【题型】选择题　【知识点】向量　【难度】easy
如图, 在 $\triangle ABC$ 中, 点 $D$ 是边 $BC$ 的中点, $\vec{AG}=2\vec{GD}$, 则用向量 $\vec{AB}$, $\vec{AC}$ 表示 $\vec{BG}$ 为 ( \quad ) \\

\vspace{0.5em}
A. $\vec{BG} = -\frac{2}{3}\vec{AB} + \frac{1}{3}\vec{AC}$ \quad B. $\vec{BG} = -\frac{1}{3}\vec{AB} + \frac{2}{3}\vec{AC}$ \\
C. $\vec{BG} = \frac{2}{3}\vec{AB} - \frac{1}{3}\vec{AC}$ \quad D. $\vec{BG} = \frac{2}{3}\vec{AB} + \frac{1}{3}\vec{AC}$ \\
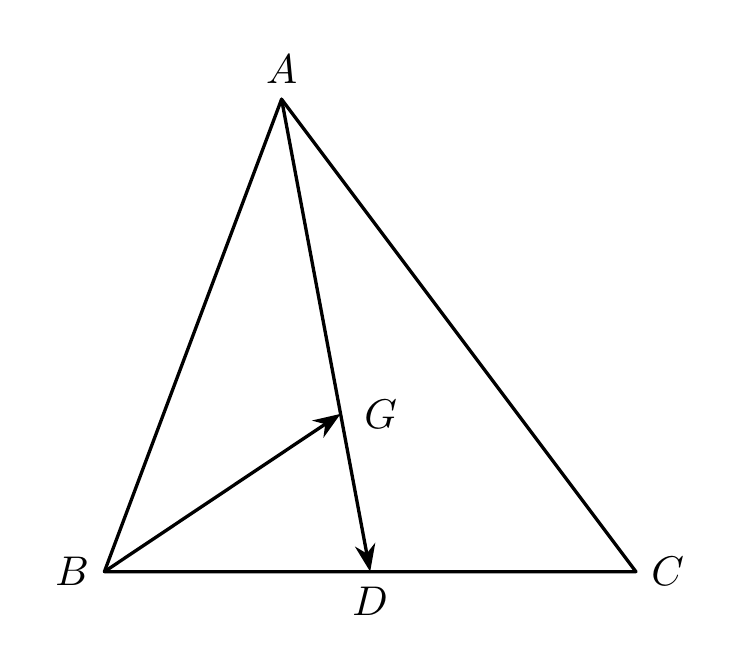
【解答】
【答案】 A \\
\vspace{1em}
【分析】 由已知结的合向量加法的三角形法则及向量共线定理即可求解. \\
\vspace{1em}
【解答】 解: 由题意可得, $\vec{BG} = \vec{BA} + \vec{AG} = \vec{BA} + \frac{2}{3}\vec{AD} = \vec{BA} + \frac{2}{3} \times \frac{1}{2}(\vec{AB} + \vec{AC})$, \\
$= \vec{BA} + \frac{1}{3}\vec{AB} + \frac{1}{3}\vec{AC} = \frac{1}{3}\vec{AC} - \frac{2}{3}\vec{AB}$. \\
故选: A. \\
\vspace{1em}
【点评】 本题考查了平面向量的线性运算的应用及平面向量基本定理的应用.